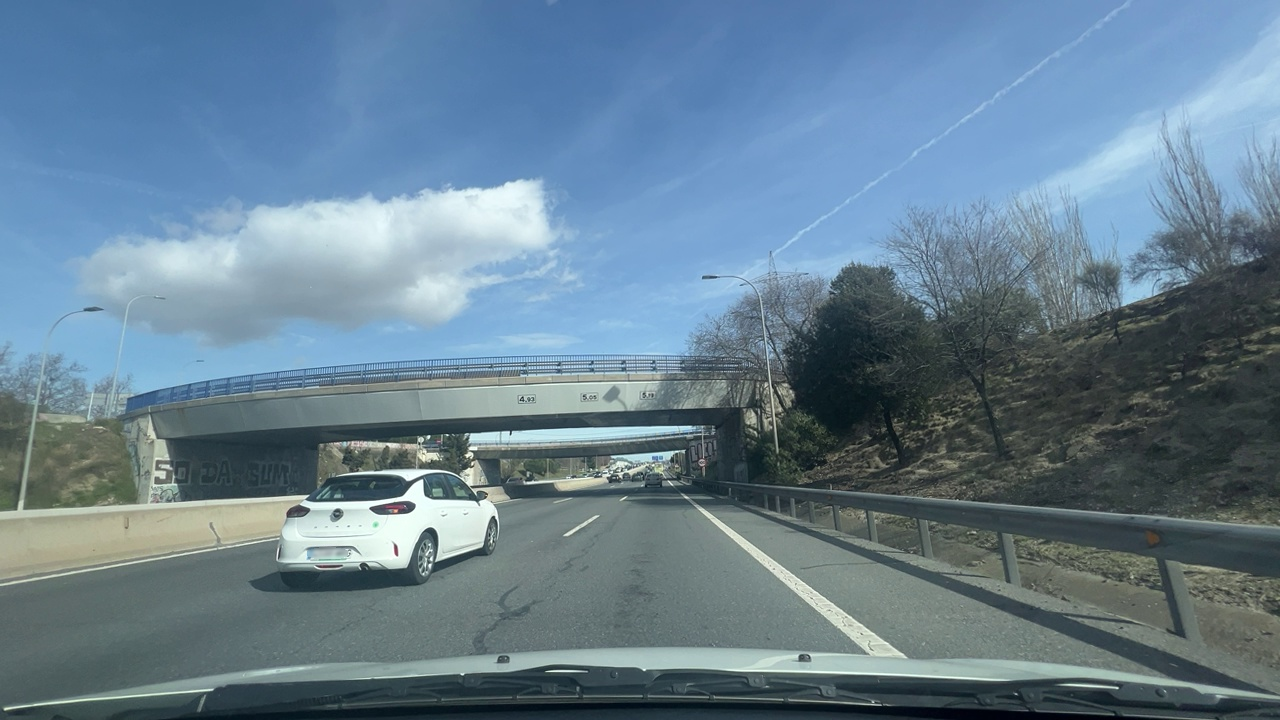
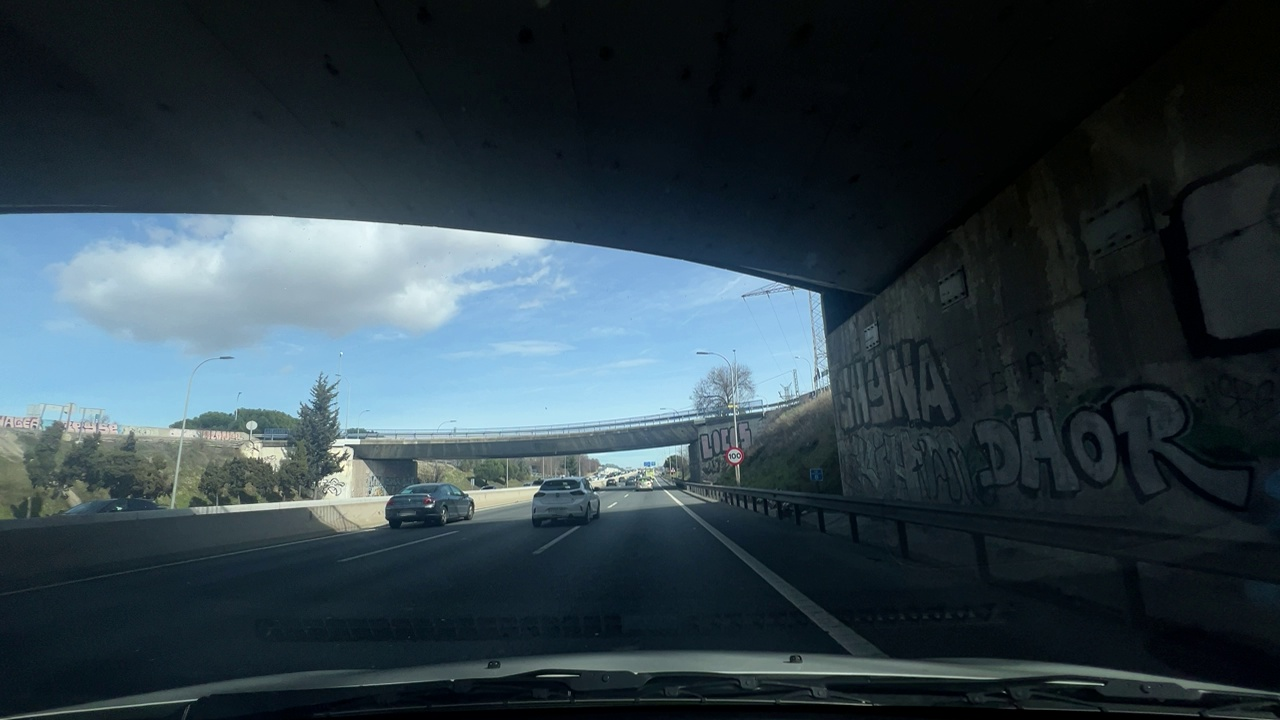
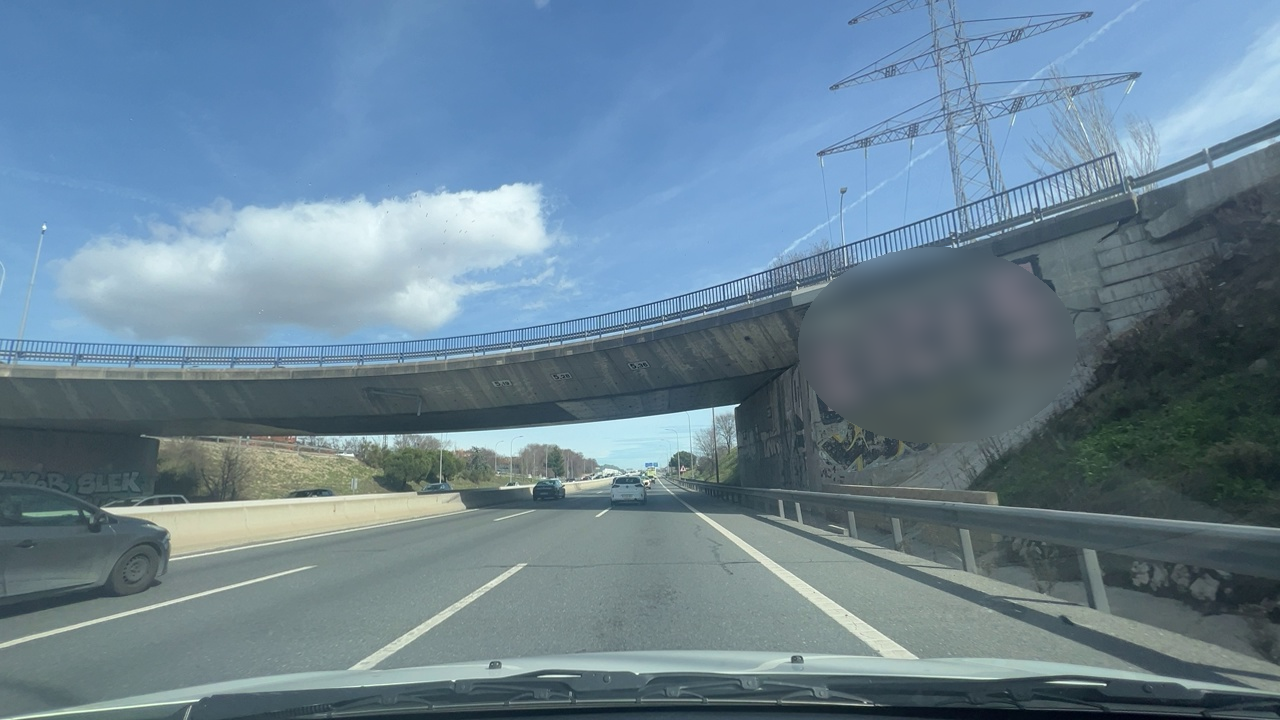
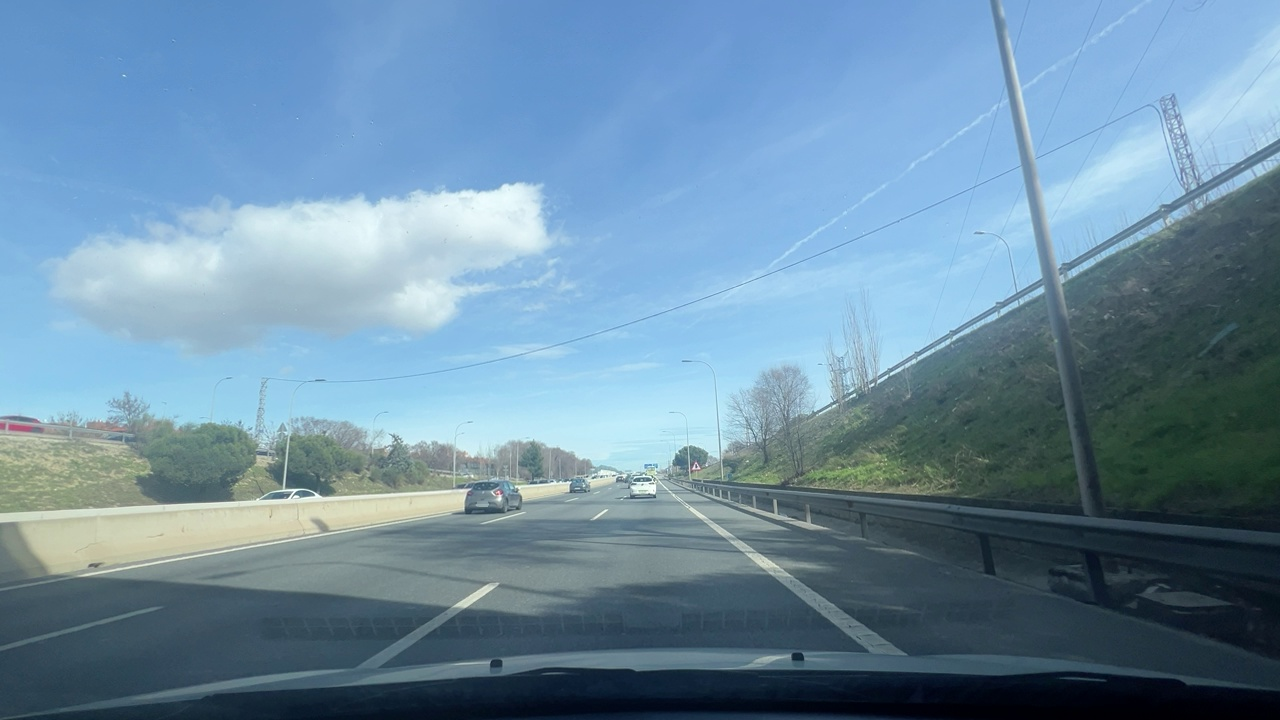
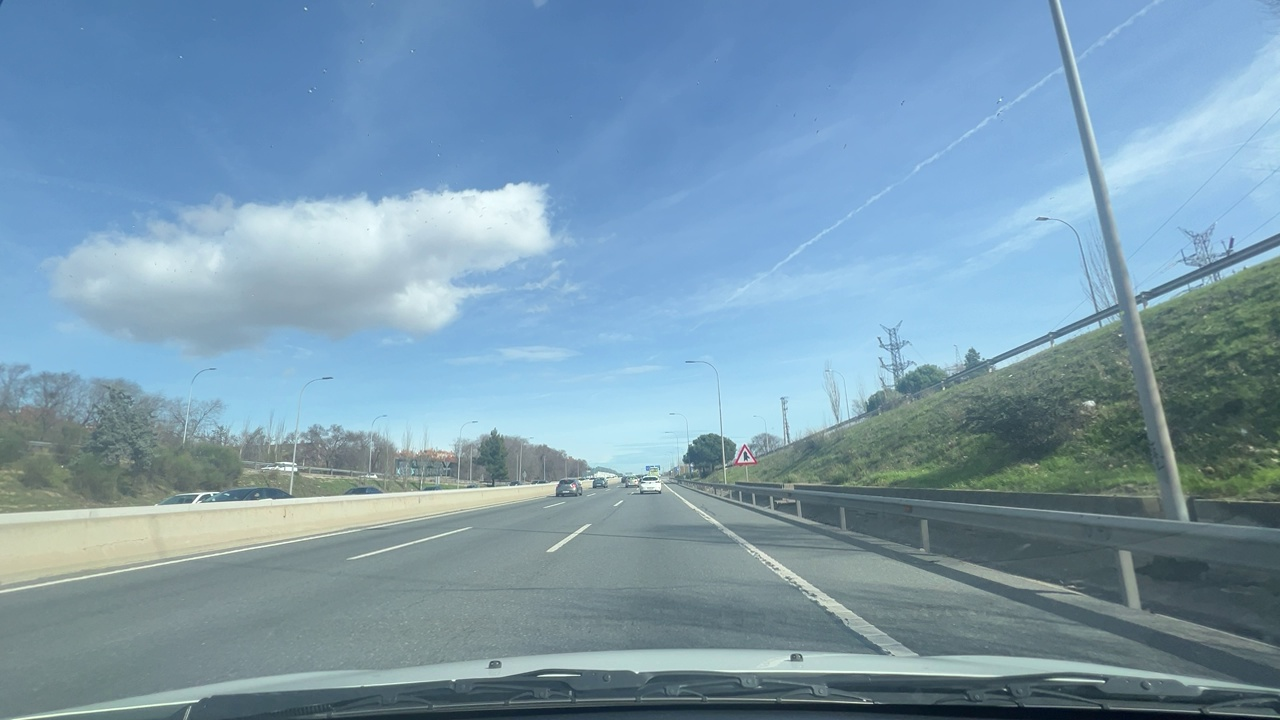
Situation: Cut in
Question: Is a vehicle from an adjacent lane moving into the ego lane?
Answer: Yes
Reasoning: there is a white vehicle coming from the adjacent left lane into ego lane. It is doing a cut in manouver getting into ego lane

Situation: Cut in
Question: Has a vehicle merged into the ego lane directly ahead of the ego vehicle without any intermediate vehicle?
Answer: Yes
Reasoning: Vehicle merged directly in front of ego, without any intermediate vehicle

Situation: Cut in
Question: Is the ego vehicle currently inside a roundabout?
Answer: No
Reasoning: There are no roundabouts in the sequence of pictures. Ego is driving straight in a highway

Situation: Cut in
Question: Is the ego vehicle currently within an intersection?
Answer: No
Reasoning: There are no intersections in the sequence of pictures. Ego is driving straight in a highway

Situation: Cut in
Question: Is any vehicle partially overlapping the lane boundary markings of the ego lane?
Answer: Yes
Reasoning: Vehicle which is doing the cut in manouver is overlapping the dashed line from left